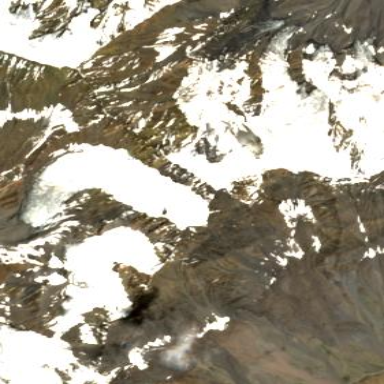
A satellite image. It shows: Majestic glacier in the distance.